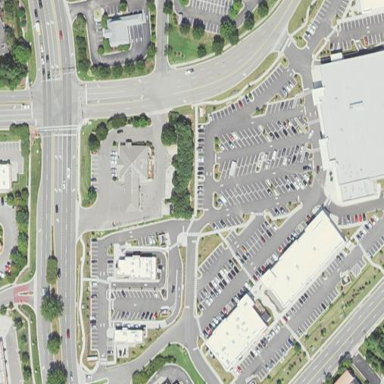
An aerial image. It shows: Retail area.